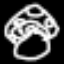
Label: mushroom